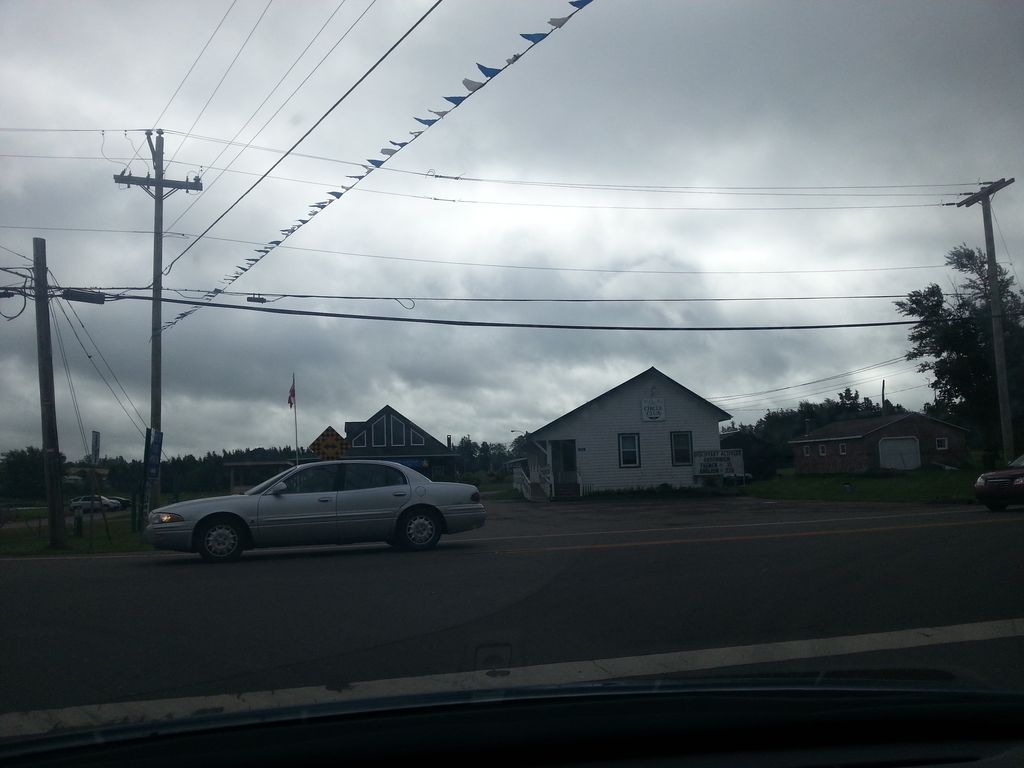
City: charlottetown